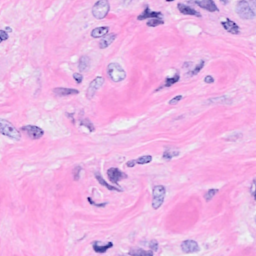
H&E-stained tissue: Breast